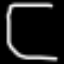
Label: square